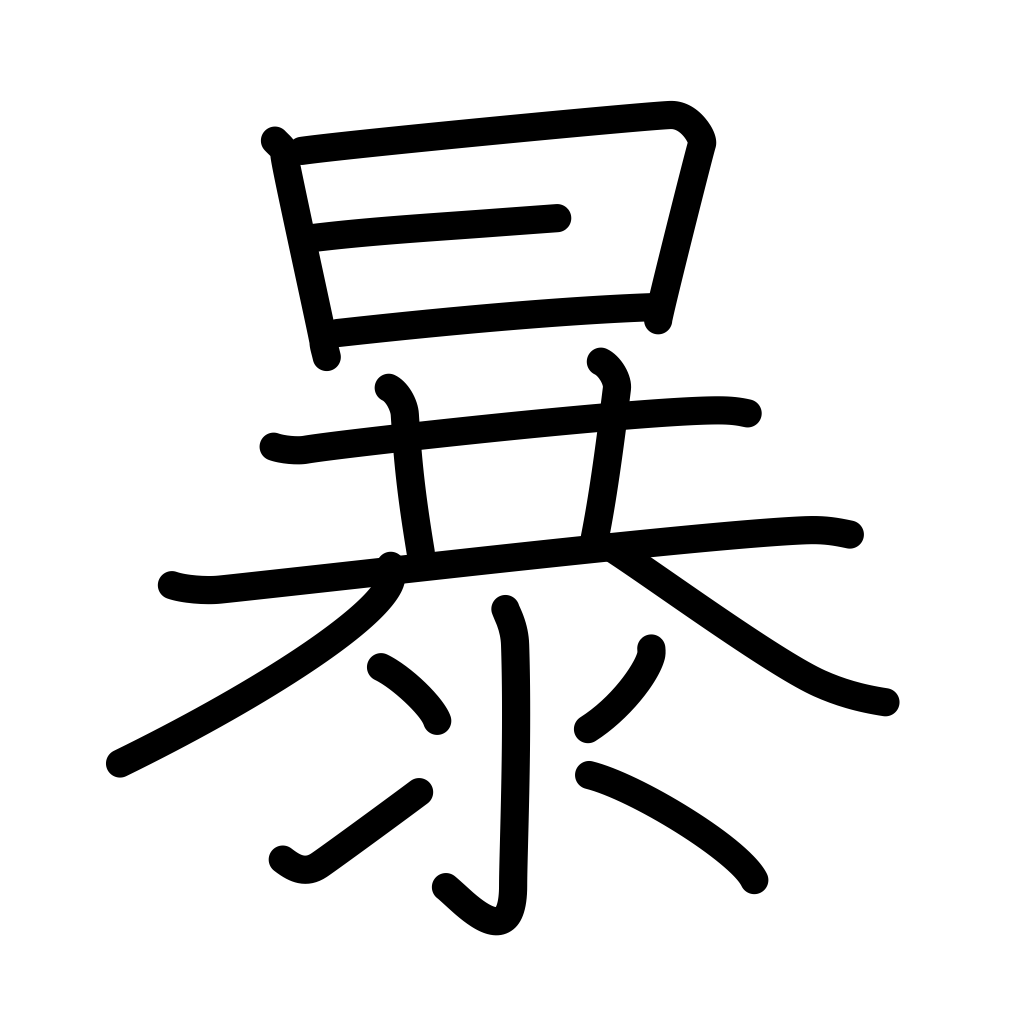
Meaning: outburst, rave, fret, force, violence, cruelty, outrage